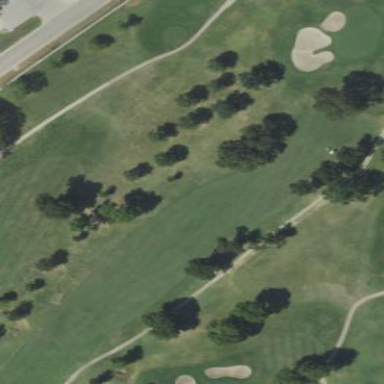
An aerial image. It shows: Grassy area designated as golf fairway.